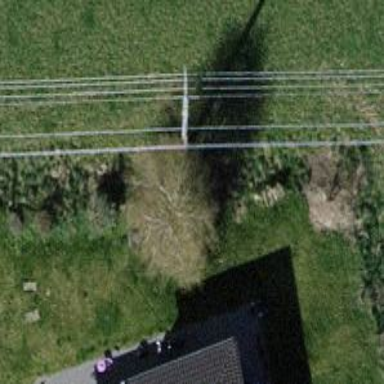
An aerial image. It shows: Power line in the image.